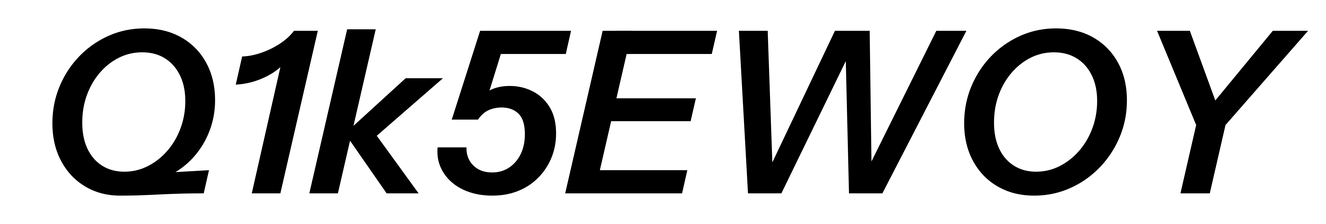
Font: InstrumentSans-Italic_SemiBold_Italic